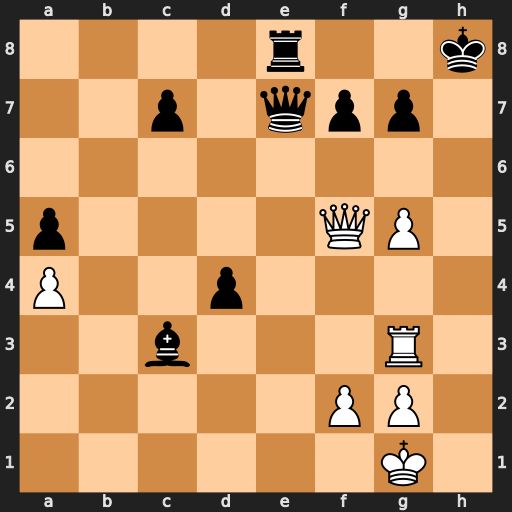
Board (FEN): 4r2k/2p1qpp1/8/p4QP1/P2p4/2b3R1/5PP1/6K1
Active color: w
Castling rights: -
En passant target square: -
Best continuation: Rh3+ Kg8 Qh7+ Kf8 Qh8#